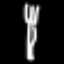
Label: fork